Question: I have df with 70000 ages I want to group them by age like this
'''
18-30
30-50
50-99
'''
and compare them with other column which tells us revenue:

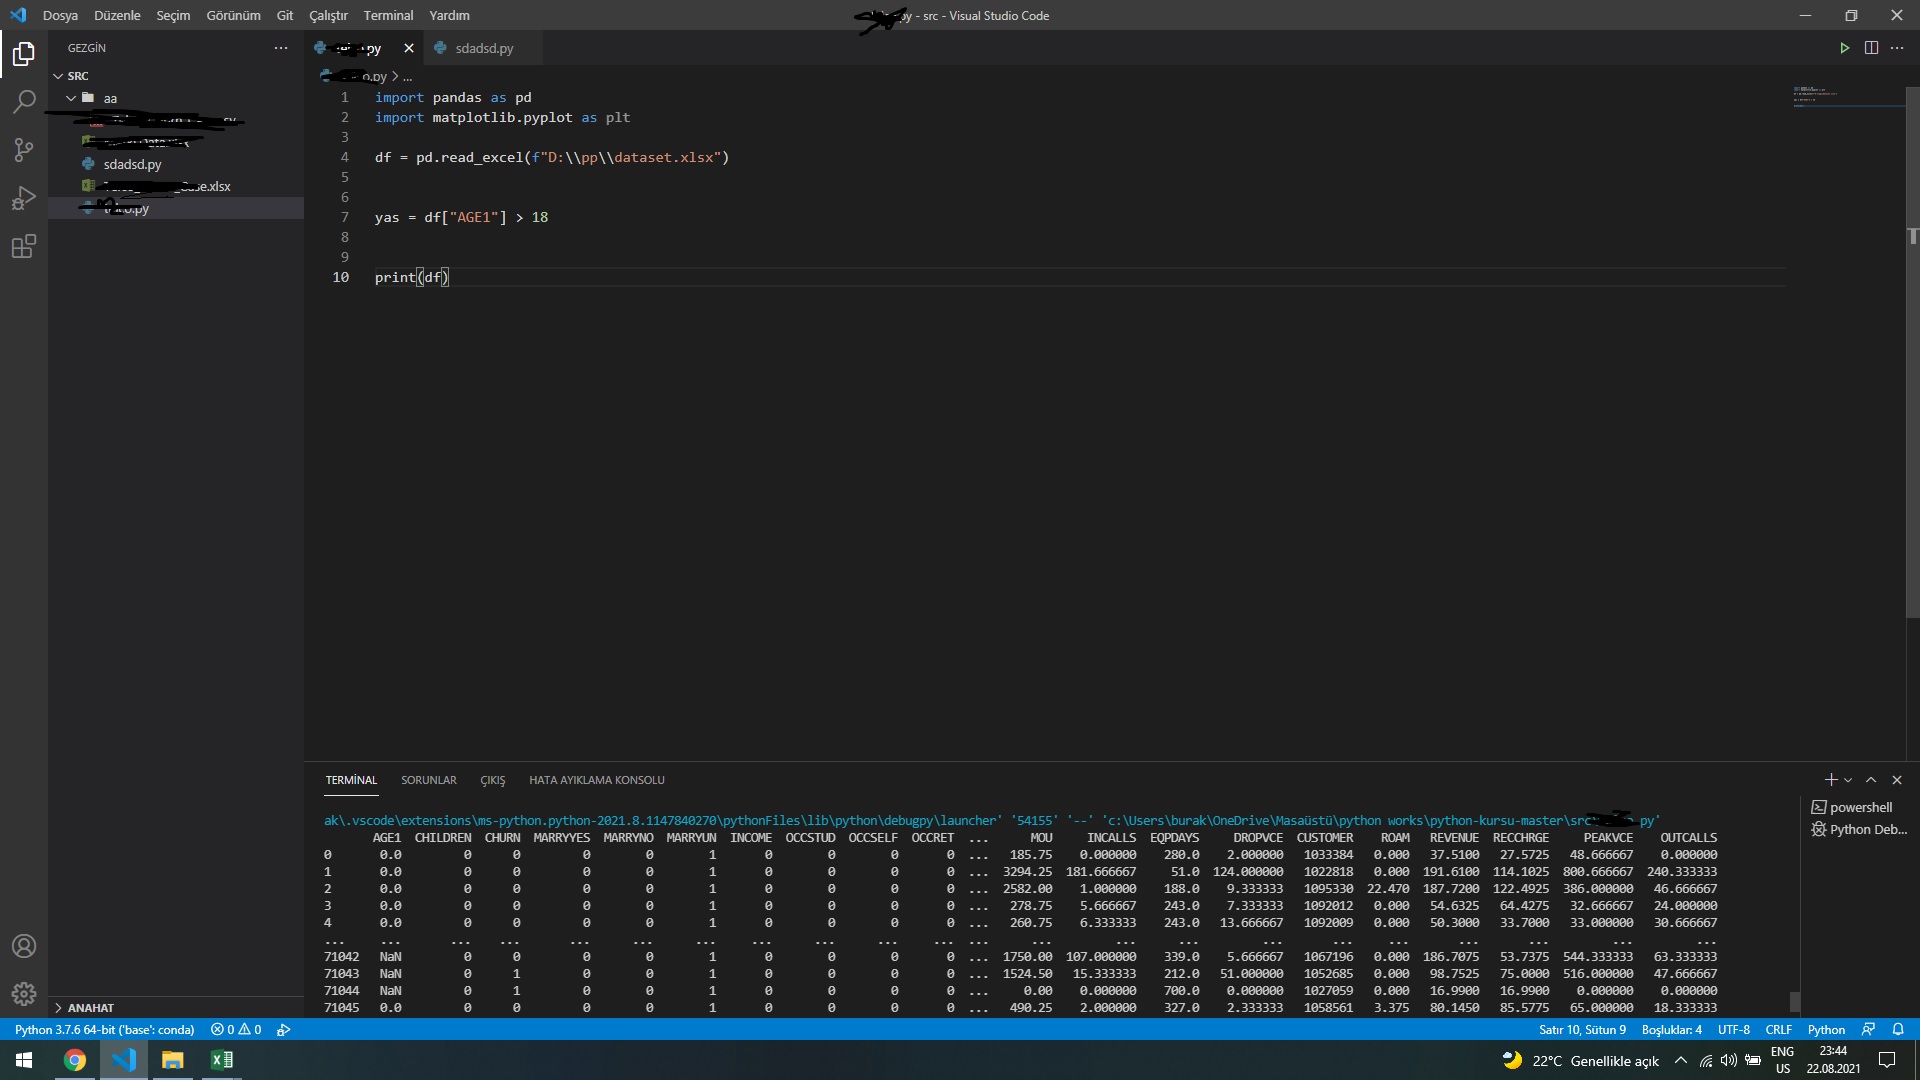
Answer: If you have a dataframe like this one:
'''
N = 1000
df = pd.DataFrame({'age': np.random.randint(18, 99, N),
'revenue': 20 + 200*np.abs(np.random.randn(N))})
'''
'''
age revenue
0 69 56.776670
1 32 40.019089
2 89 38.045533
3 78 176.214654
4 38 527.738220
5 92 124.790533
6 92 137.617365
7 41 46.680172
8 20 234.199293
9 39 136.560120
'''
You can cut the dataframe in age groups with <URL>:
'''
df['group'] = pd.cut(df['age'], bins = [18, 30, 50, 99], include_lowest = True, labels = ['18-30', '30-50', '50-99'])
'''
'''
age revenue group
0 69 56.776670 50-99
1 32 40.019089 30-50
2 89 38.045533 50-99
3 78 176.214654 50-99
4 38 527.738220 30-50
5 92 124.790533 50-99
6 92 137.617365 50-99
7 41 46.680172 30-50
8 20 234.199293 18-30
9 39 136.560120 30-50
'''
Then you can group the age groups with <URL>:
'''
df = df.groupby(by = 'group').mean()
'''
'''
age revenue
group
18-30 23.534091 184.895077
30-50 40.529183 185.348380
50-99 73.902998 170.889141
'''
Now, finally, you are ready to plot the data:
'''
fig, ax = plt.subplots()
ax.bar(x = df.index, height = df['revenue'])
plt.show()
'''
---
## Complete Code
'''
import pandas as pd
import numpy as np
import matplotlib.pyplot as plt
N = 1000
df = pd.DataFrame({'age': np.random.randint(18, 99, N),
'revenue': 20 + 200*np.abs(np.random.randn(N))})
df['group'] = pd.cut(df['age'], bins = [18, 30, 50, 99], include_lowest = True, labels = ['18-30', '30-50', '50-99'])
df = df.groupby(by = 'group').mean()
fig, ax = plt.subplots()
ax.bar(x = df.index, height = df['revenue'])
plt.show()
'''
<URL>